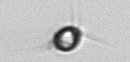
Label: Acanthoica_quattrospina